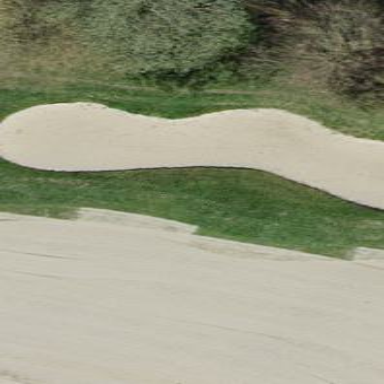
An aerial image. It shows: Sandy area is golf bunker.